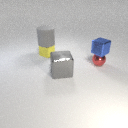
large gray metal cube in front of small red metal sphere